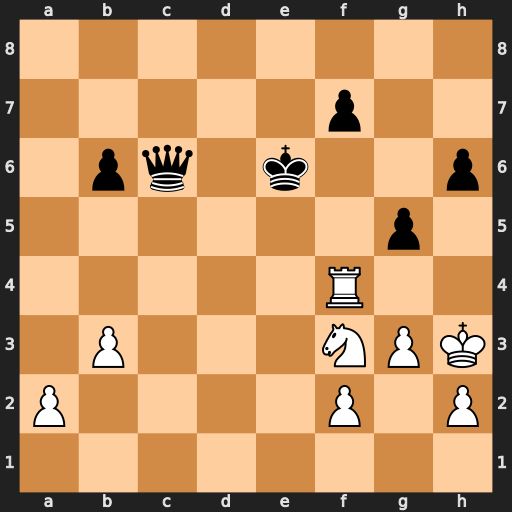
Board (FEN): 8/5p2/1pq1k2p/6p1/5R2/1P3NPK/P4P1P/8
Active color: w
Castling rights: -
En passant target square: -
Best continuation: Nd4+ Kd5 Nxc6